Interaction volume radius: 5 \u00c5
Interaction volume height: 35 \u00c5
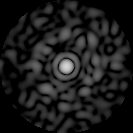
Disorder parameter: 0.8152